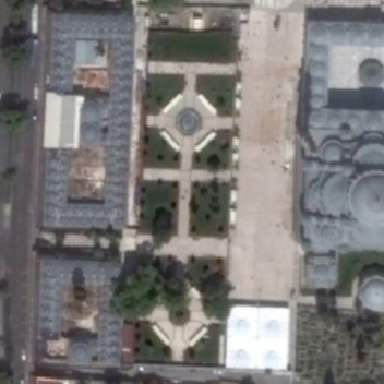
There is a square on the wide road .